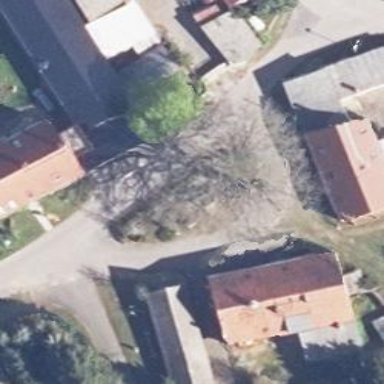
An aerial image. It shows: Natural monument - tree.